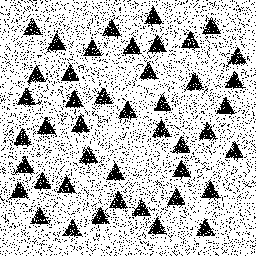
Squares: 0
Triangles: 44
Stars: 0
Total shapes: 44